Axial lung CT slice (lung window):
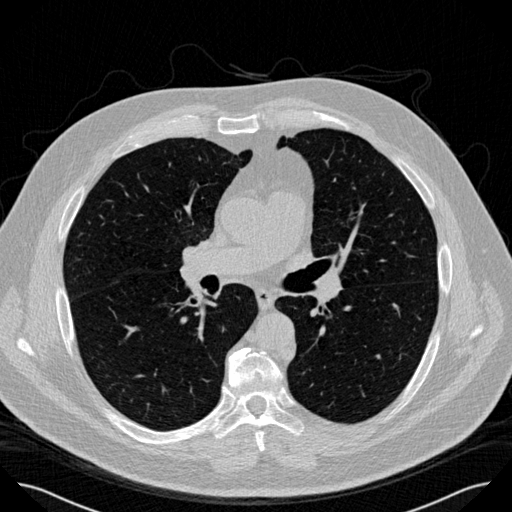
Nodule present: no